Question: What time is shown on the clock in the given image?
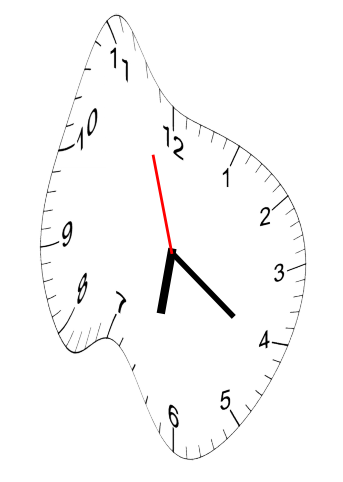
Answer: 06:20:57